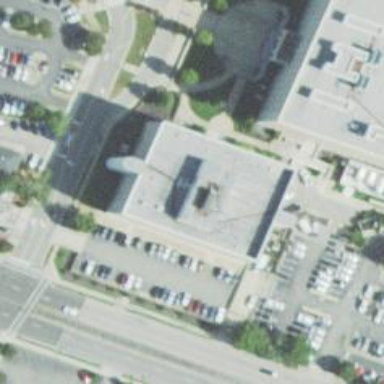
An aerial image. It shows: University building with flat concrete roof. The building has tan color.